Chest X-ray:
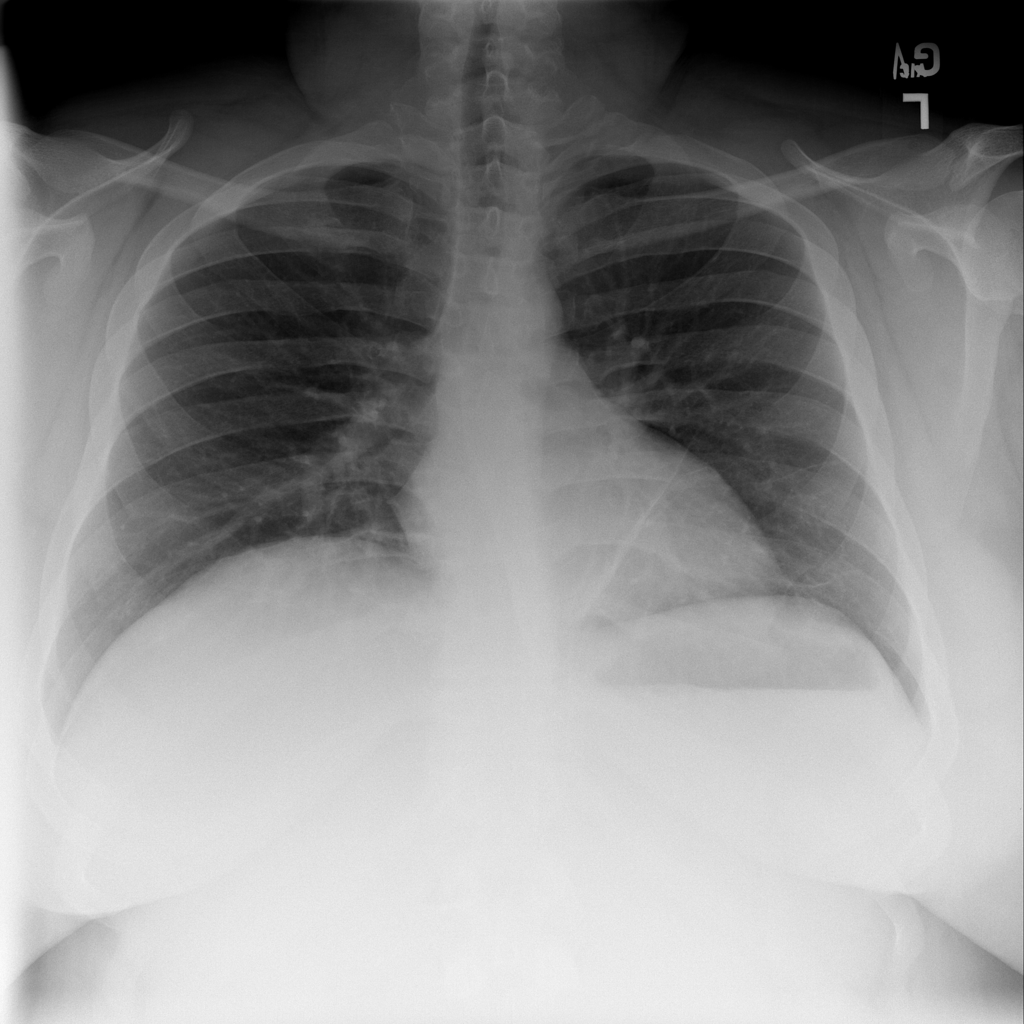
Findings: Fibrosis
No abnormal finding: no